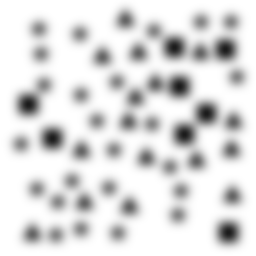
Squares: 8
Triangles: 16
Stars: 24
Total shapes: 48